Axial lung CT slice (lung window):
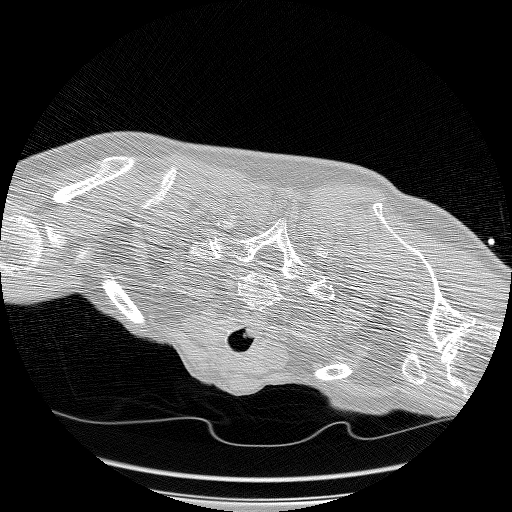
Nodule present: no